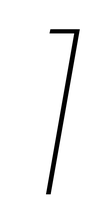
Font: Poppins-ThinItalic